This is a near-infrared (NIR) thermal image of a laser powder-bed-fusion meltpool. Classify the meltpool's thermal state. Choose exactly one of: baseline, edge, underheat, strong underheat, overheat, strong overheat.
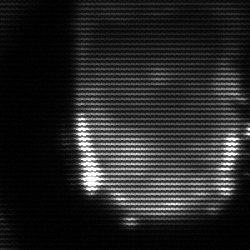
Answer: baseline